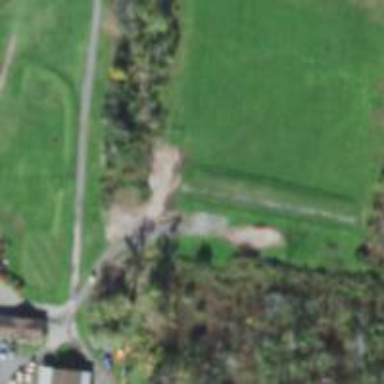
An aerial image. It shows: Path designated for golf carts.